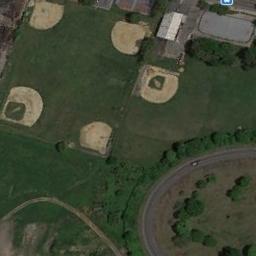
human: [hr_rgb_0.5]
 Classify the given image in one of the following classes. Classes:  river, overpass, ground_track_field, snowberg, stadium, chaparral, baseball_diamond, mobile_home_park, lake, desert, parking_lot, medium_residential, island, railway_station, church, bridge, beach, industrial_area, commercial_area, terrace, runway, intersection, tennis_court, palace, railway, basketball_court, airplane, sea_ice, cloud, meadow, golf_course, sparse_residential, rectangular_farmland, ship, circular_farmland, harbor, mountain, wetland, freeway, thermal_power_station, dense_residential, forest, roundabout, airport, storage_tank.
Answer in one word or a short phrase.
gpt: baseball_diamond